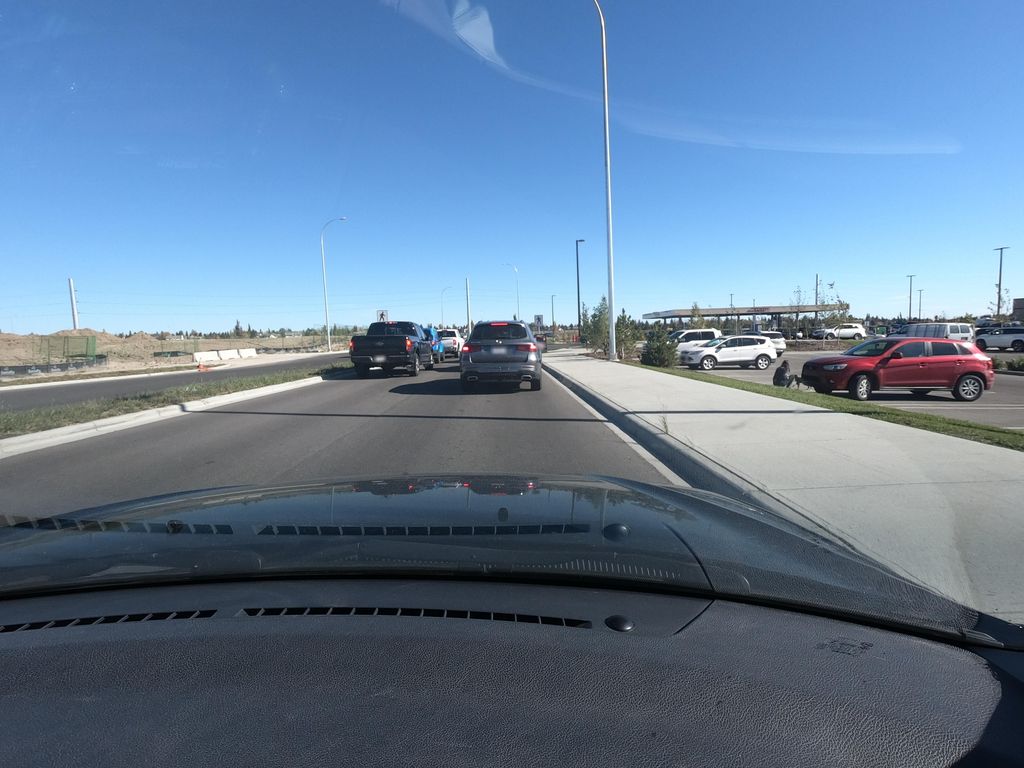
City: calgary